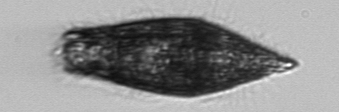
Label: Tiarina_fusus